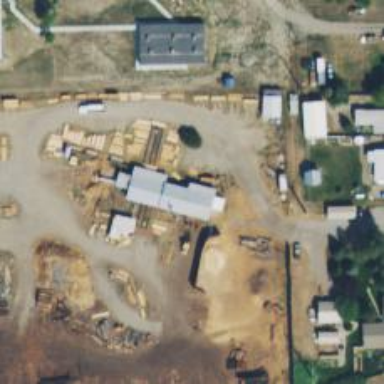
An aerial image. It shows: Sawmill crafting area.